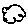
Label: cloud